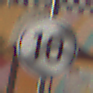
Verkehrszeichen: EndeGeschwindigkeit10
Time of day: MorningAfternoon
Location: Outdoor (Special)
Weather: PartlyCloudy
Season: NotSpecified
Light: Natural